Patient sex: F
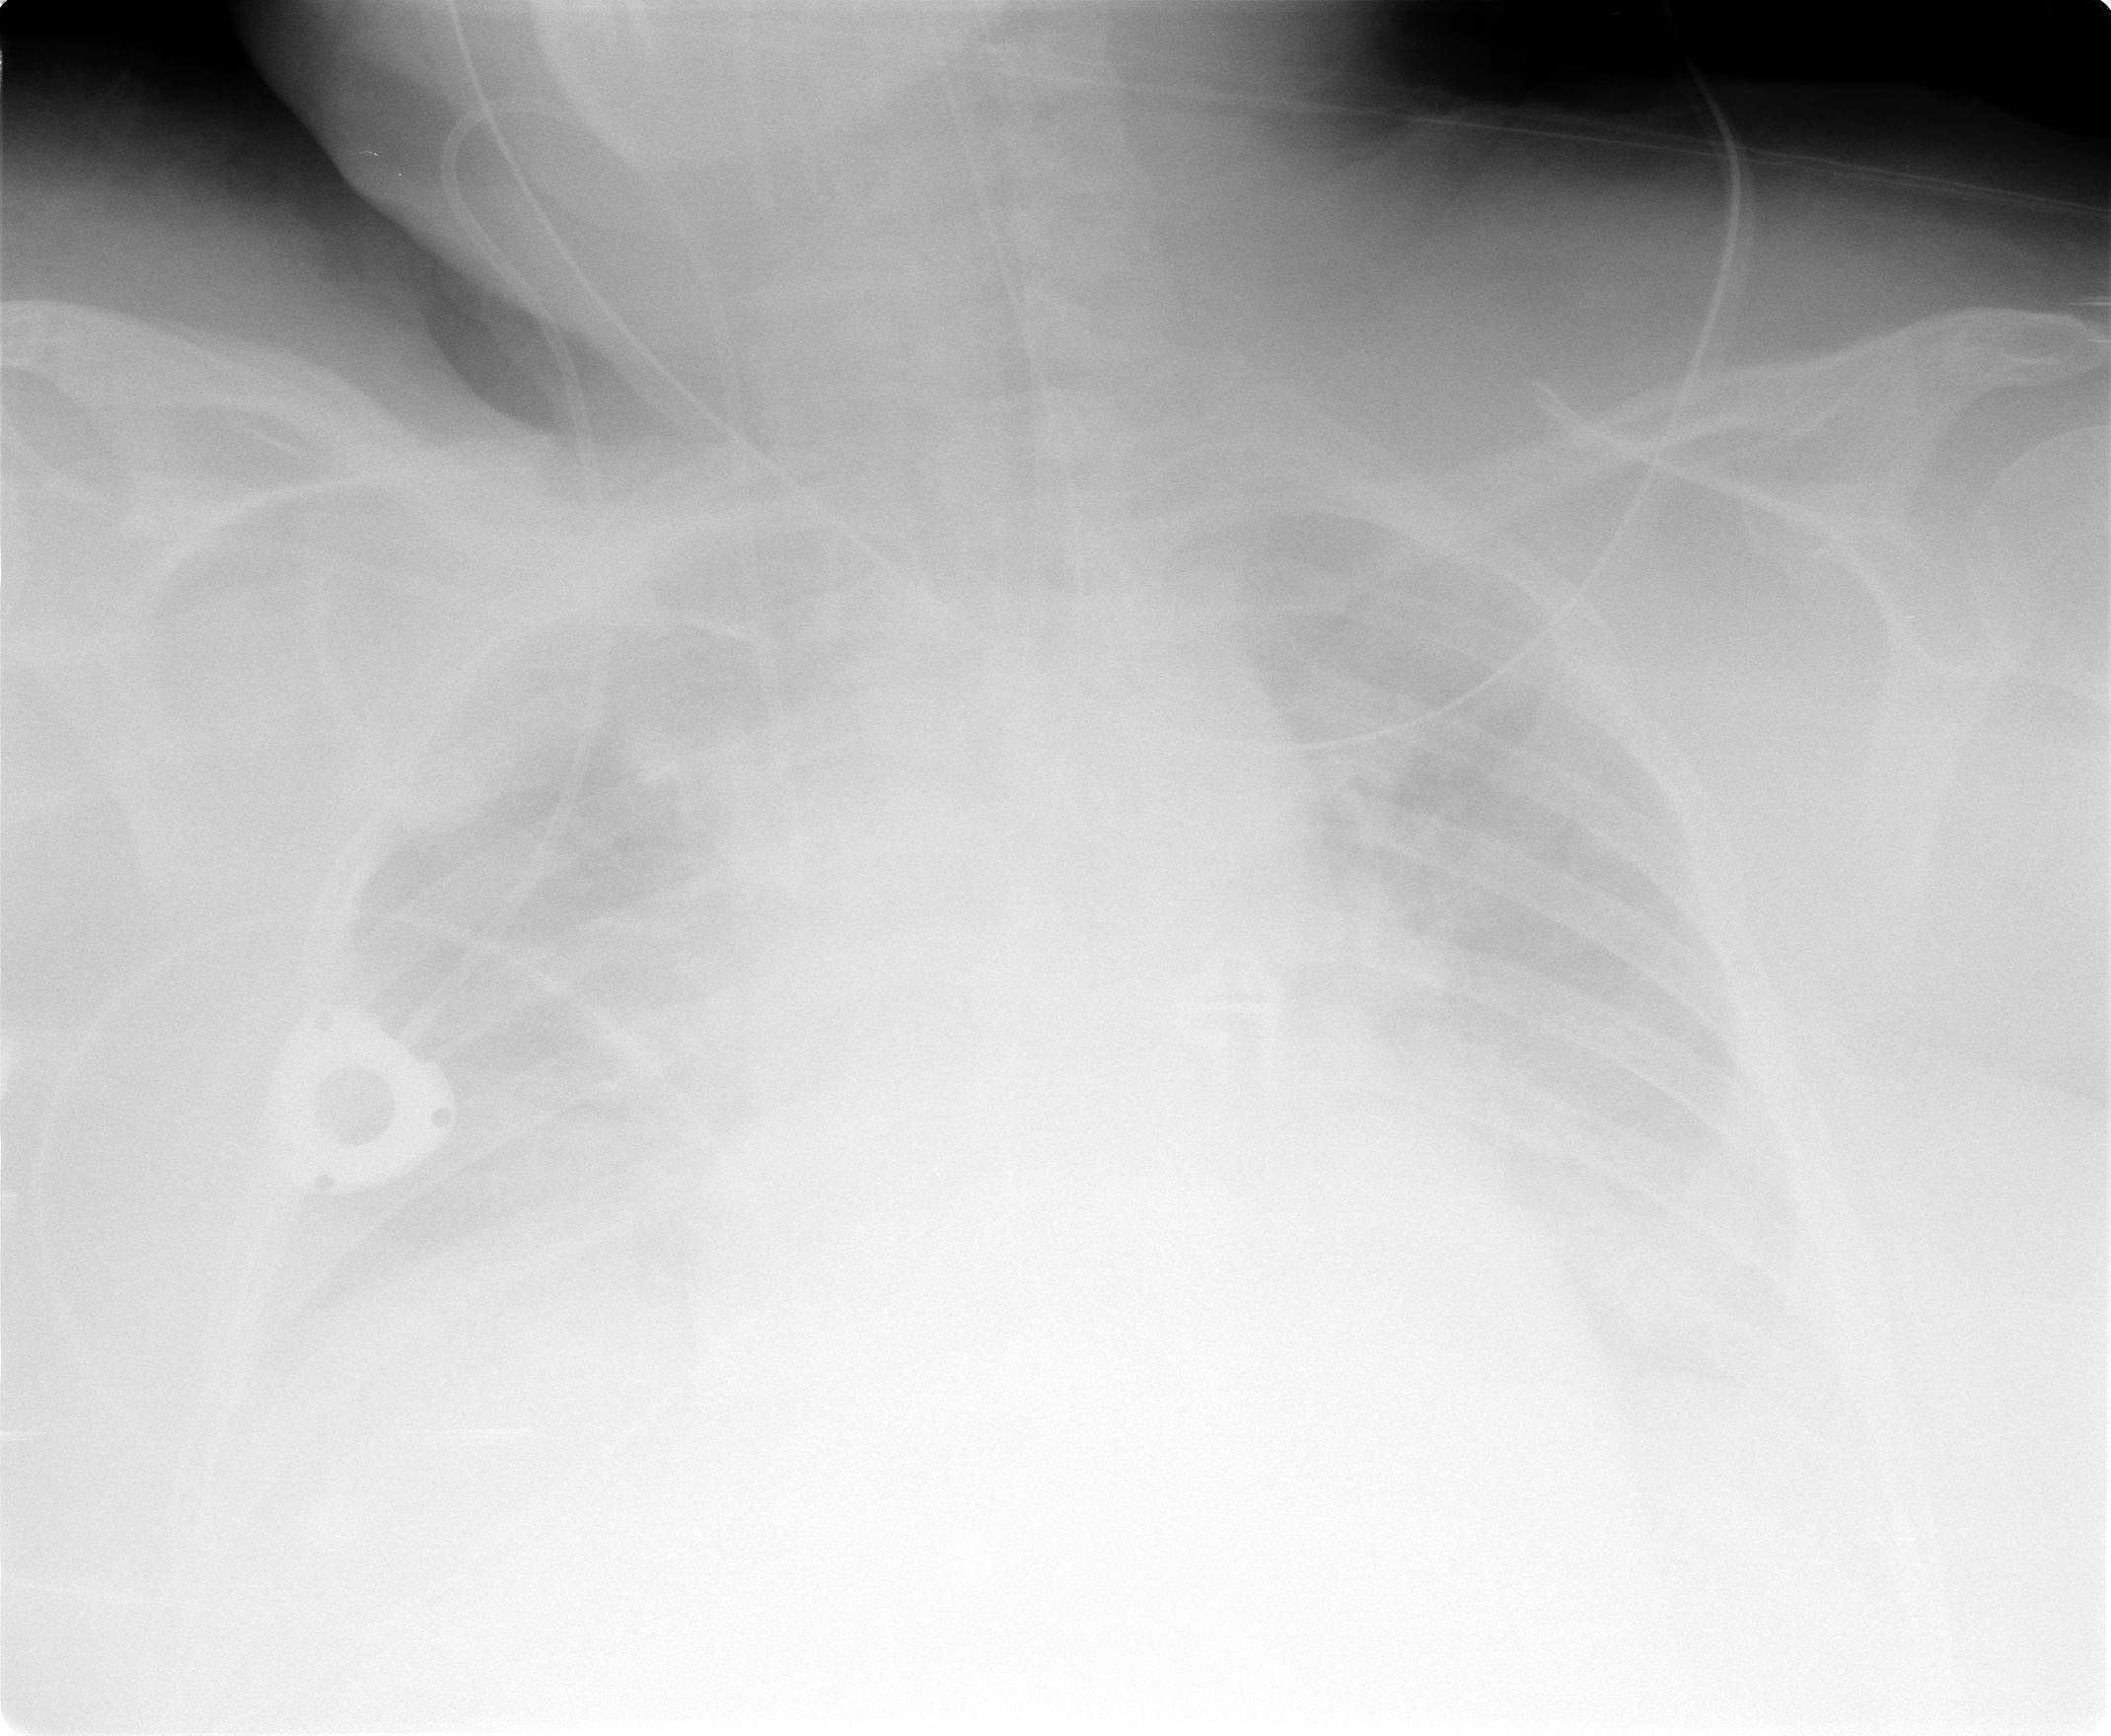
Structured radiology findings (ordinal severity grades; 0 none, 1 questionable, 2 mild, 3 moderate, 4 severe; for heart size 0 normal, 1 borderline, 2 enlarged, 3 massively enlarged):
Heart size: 2
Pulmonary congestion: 2
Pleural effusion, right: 1
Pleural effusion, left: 2
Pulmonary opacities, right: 0
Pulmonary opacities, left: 0
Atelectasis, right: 2
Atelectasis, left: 2